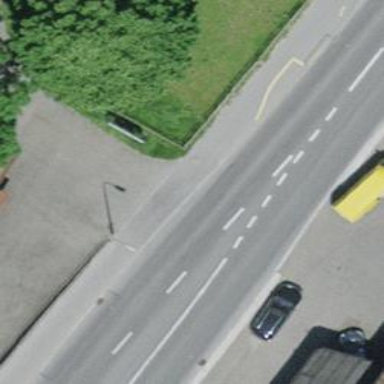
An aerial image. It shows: Asphalt road classified as primary highway.